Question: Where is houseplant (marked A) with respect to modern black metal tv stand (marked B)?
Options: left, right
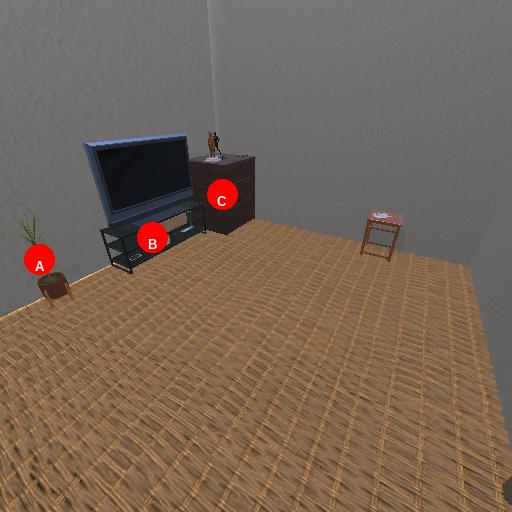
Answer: left